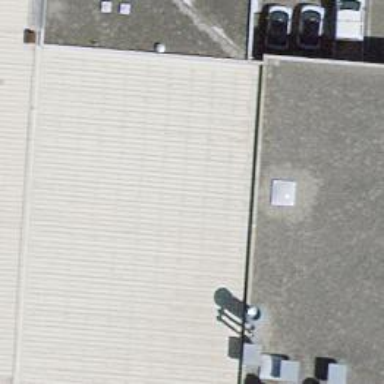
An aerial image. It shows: Car shop.